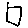
Label: square